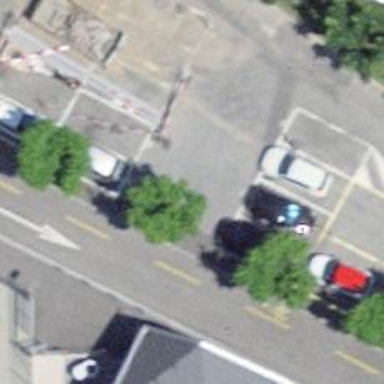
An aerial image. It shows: Asphalt parking aisle designated as service road.